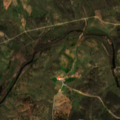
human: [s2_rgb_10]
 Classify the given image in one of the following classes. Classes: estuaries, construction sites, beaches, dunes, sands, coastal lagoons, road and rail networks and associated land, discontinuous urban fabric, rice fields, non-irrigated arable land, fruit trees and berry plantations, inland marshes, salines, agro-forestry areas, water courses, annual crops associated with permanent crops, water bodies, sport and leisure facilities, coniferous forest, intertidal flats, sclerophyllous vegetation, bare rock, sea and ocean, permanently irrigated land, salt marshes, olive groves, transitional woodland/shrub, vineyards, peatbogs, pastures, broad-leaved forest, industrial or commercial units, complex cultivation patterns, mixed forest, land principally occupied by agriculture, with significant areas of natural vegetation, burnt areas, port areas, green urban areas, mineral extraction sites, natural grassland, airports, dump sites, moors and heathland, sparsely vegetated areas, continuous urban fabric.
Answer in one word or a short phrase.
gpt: complex cultivation patterns, agro-forestry areas, broad-leaved forest, transitional woodland/shrub